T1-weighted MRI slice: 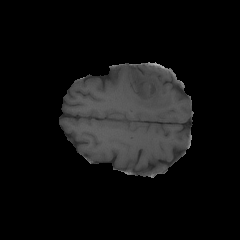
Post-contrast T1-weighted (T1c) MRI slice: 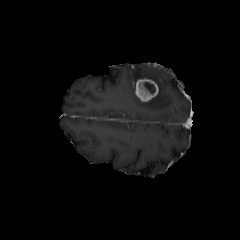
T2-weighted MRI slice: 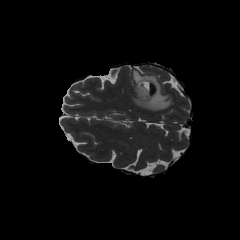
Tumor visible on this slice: yes